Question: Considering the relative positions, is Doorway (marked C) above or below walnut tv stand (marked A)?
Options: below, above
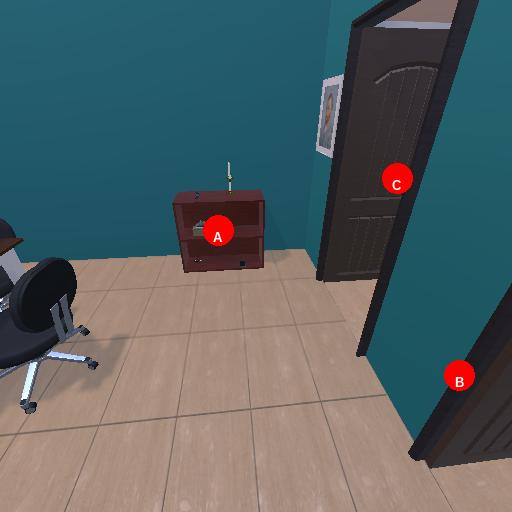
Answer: below